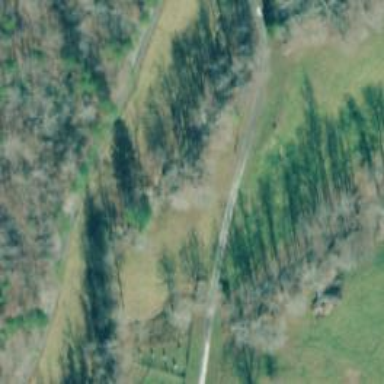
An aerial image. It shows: Driveway leading to service road.